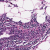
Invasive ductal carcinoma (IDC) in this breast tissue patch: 1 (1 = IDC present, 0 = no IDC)